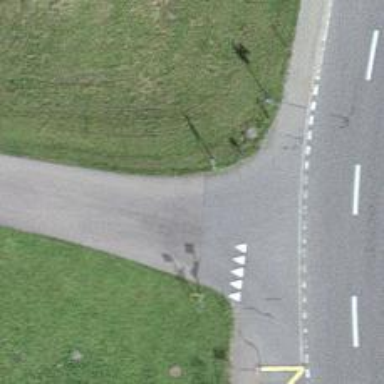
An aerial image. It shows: Road with "give way" sign.